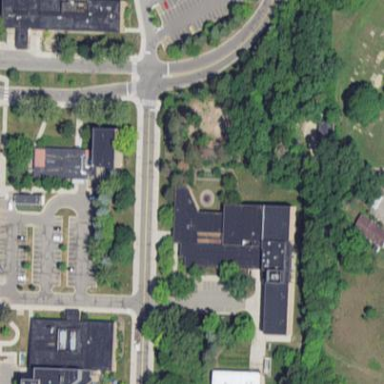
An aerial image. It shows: Library building.